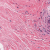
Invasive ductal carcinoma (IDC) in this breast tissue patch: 0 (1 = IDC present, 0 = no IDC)